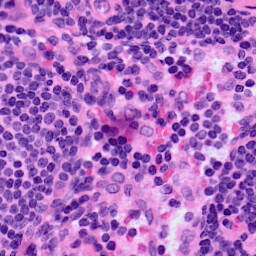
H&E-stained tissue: LymphNode